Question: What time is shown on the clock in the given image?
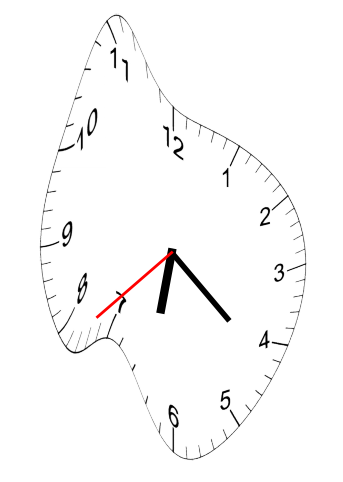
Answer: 06:21:38